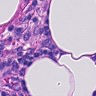
Metastatic tissue present: no